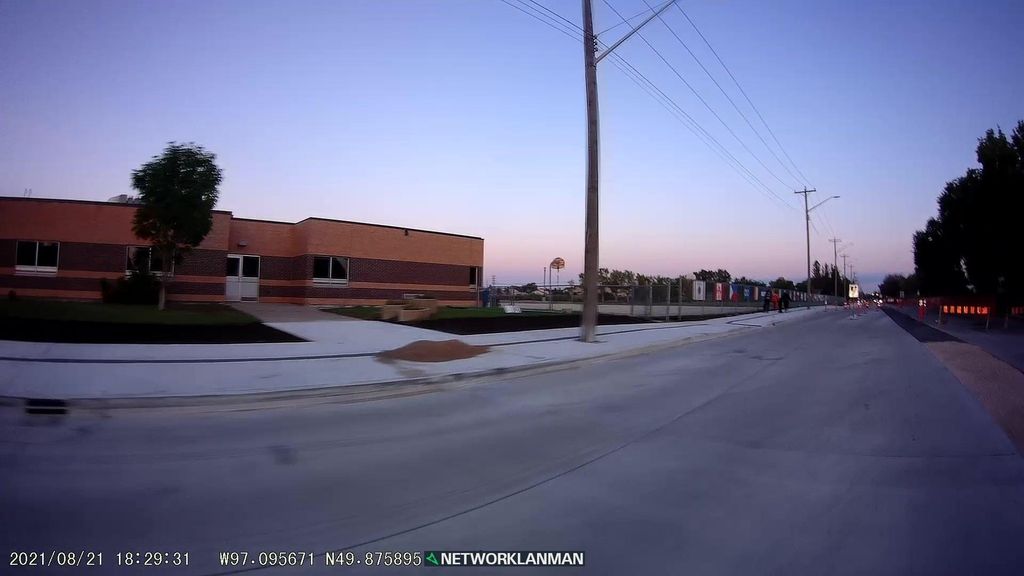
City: winnipeg